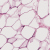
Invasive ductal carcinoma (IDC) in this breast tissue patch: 0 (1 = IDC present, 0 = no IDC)